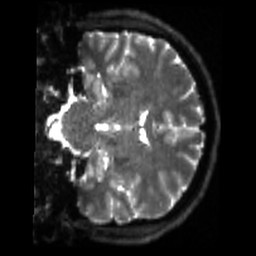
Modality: sbref
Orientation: coronal
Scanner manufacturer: siemens
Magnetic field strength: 3 T
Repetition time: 4 s
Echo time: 0.0594 s